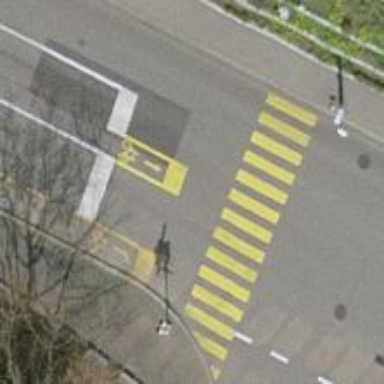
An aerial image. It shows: Crossing with traffic signals.